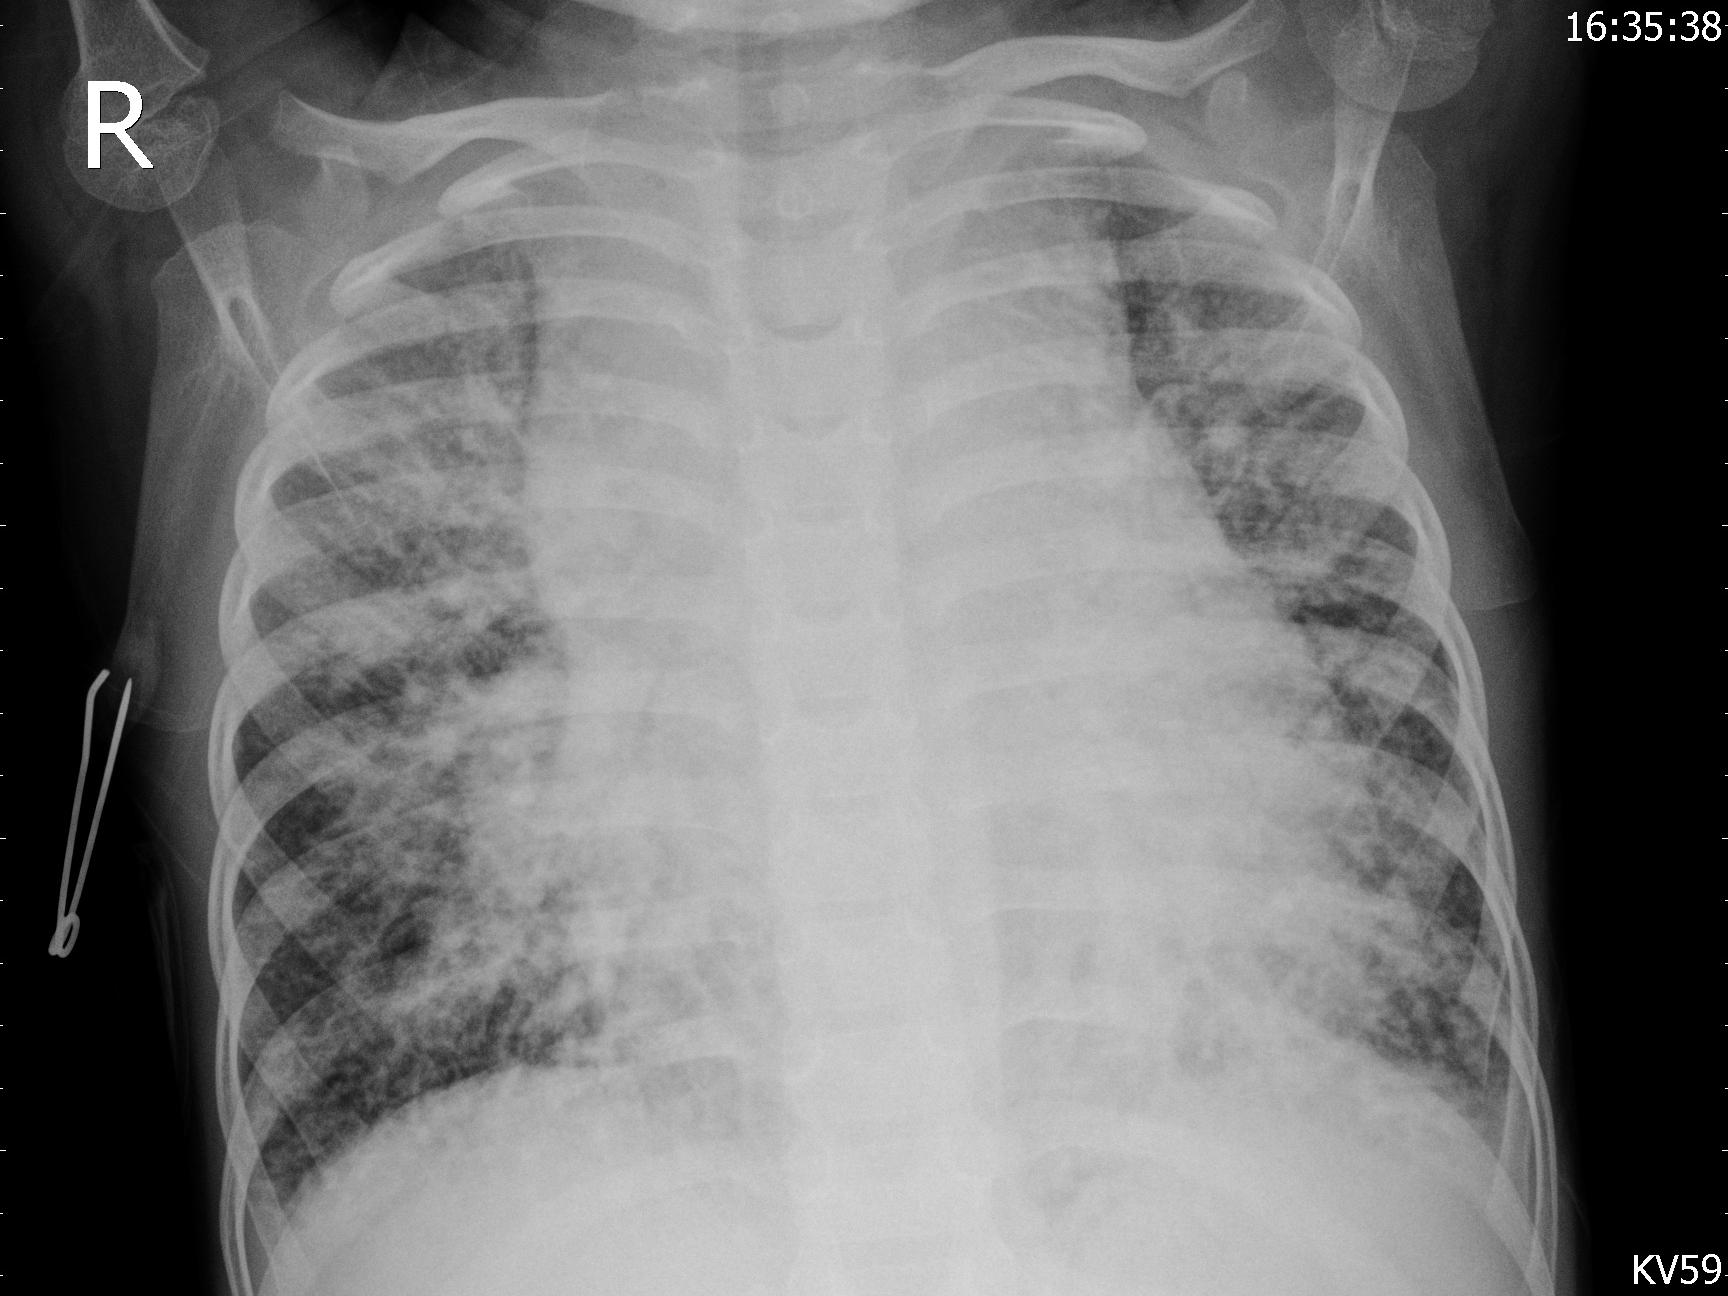
Diagnosis: PNEUMONIA